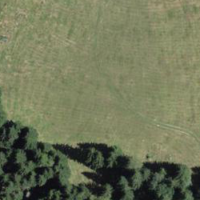
EUNIS habitat code: 23
Species observed at this site:
Pseudochorthippus parallelus